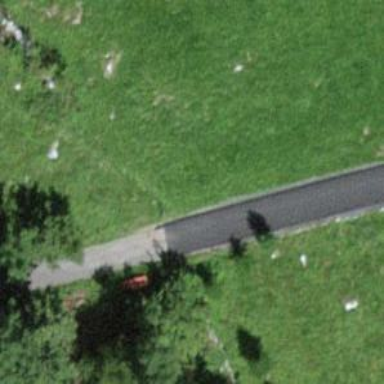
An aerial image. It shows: Bench.